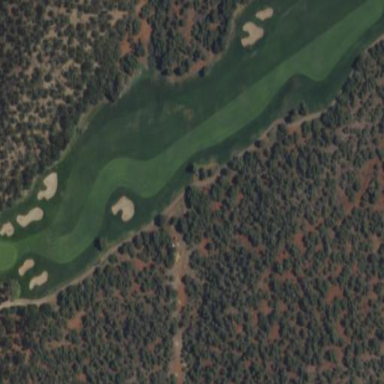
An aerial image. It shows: Area with grass used as rough in golf course.